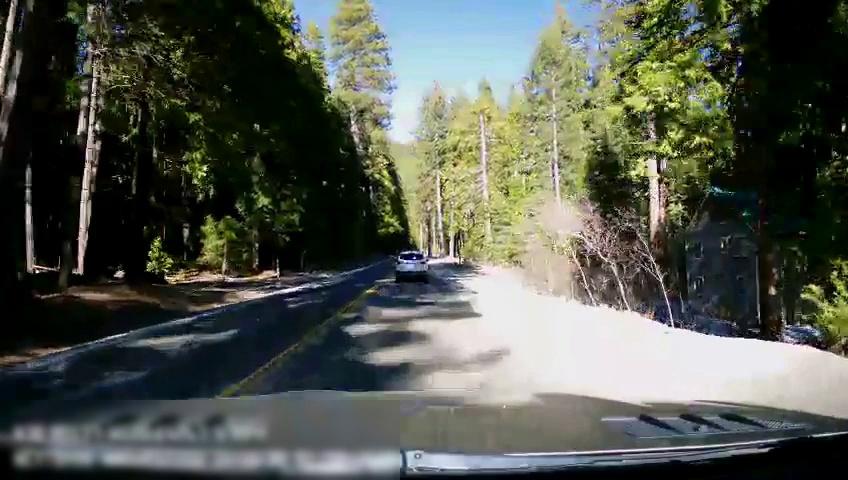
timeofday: Day
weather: Sunny
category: Drivable Space
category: Vehicles | SUV
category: Lanes | Opposite Lane
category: Lanes | Opposite Lane
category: Lanes | Current Lane